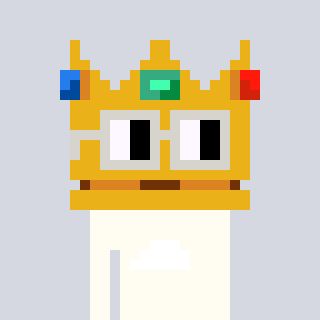
a pixel art character with square light gray glasses, a crown-shaped head and a grayscale-colored body on a cool background